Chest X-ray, PA view. Patient: 46 years old, sex M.
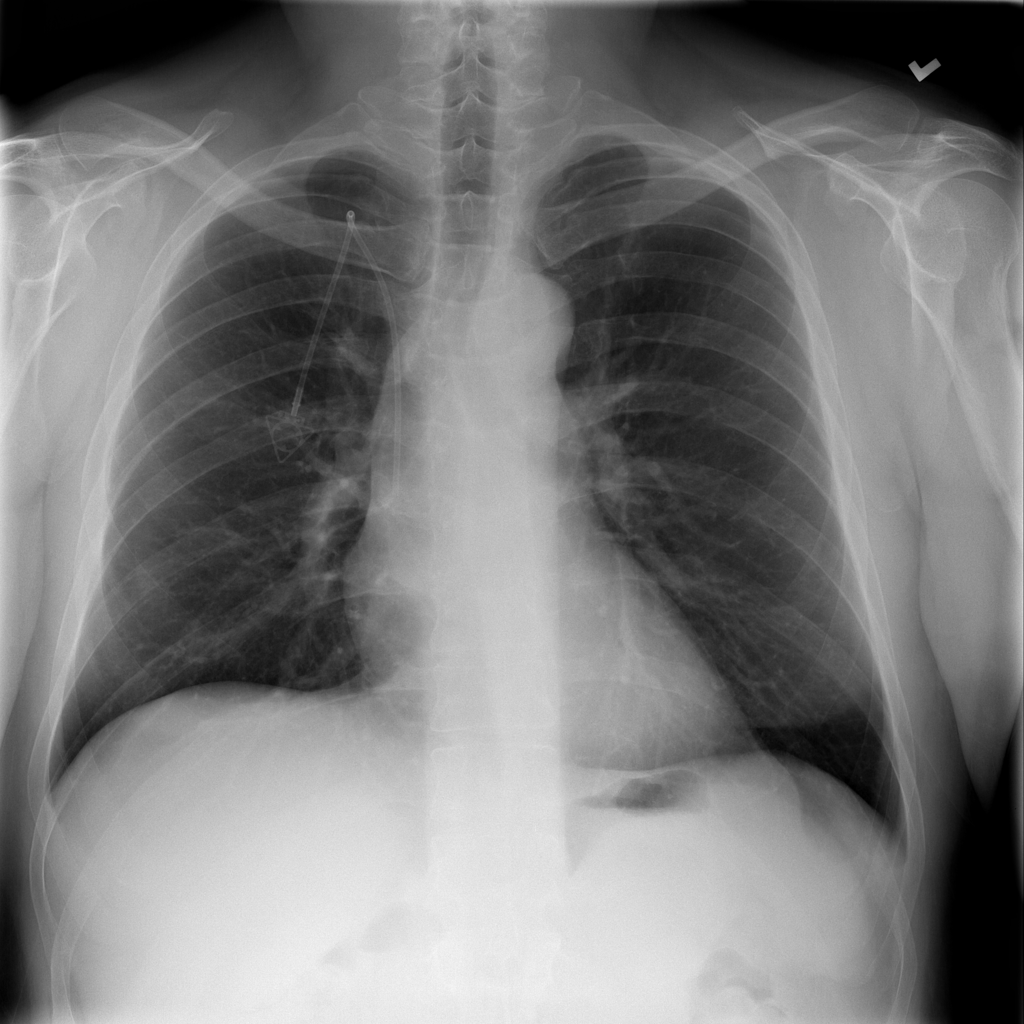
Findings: No Finding